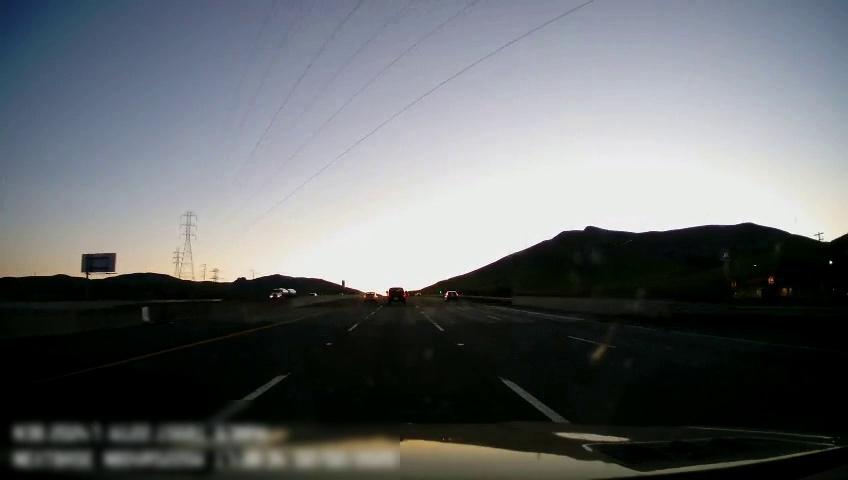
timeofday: Day
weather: Sunny
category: Drivable Space
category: Vehicles | Car
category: Vehicles | SUV
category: Vehicles | Car
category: Vehicles | Truck
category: Lanes | Alternate Lane
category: Lanes | Current Lane
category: Lanes | Current Lane
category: Lanes | Alternate Lane
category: Lanes | Alternate Lane